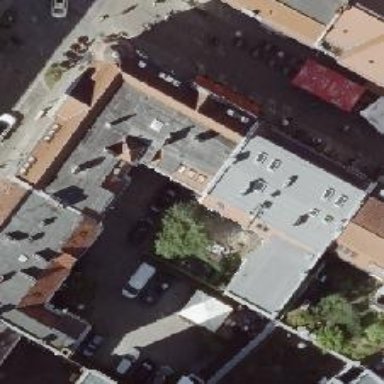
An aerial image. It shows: Bakery.